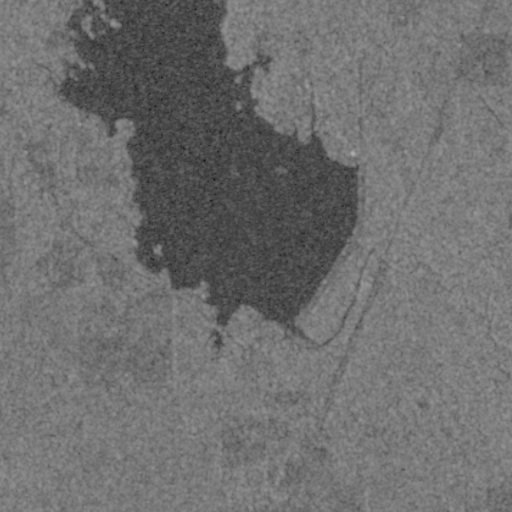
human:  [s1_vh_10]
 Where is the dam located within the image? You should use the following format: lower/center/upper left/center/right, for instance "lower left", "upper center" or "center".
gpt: The dam is located in the center of the image.
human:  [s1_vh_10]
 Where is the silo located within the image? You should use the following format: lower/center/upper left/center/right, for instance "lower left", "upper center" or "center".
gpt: The silo is located in the upper right of the image.
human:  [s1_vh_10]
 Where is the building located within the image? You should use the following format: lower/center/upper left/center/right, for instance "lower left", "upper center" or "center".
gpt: The building is located in the upper right of the image.
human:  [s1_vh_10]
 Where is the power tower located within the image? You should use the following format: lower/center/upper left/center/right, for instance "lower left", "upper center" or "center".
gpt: There is no power tower in the image.

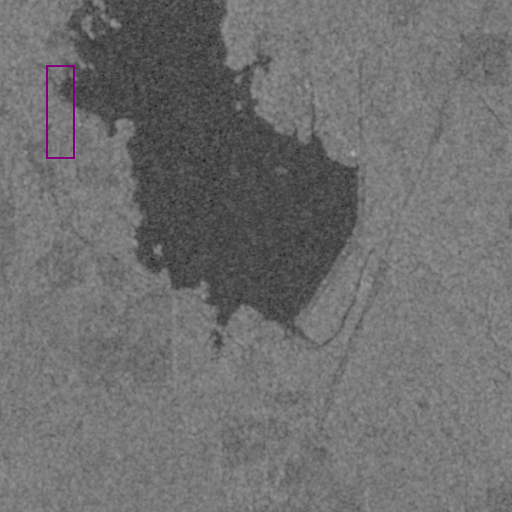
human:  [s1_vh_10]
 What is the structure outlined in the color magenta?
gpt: There is no magenta outline.
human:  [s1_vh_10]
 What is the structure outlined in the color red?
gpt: There is no structure outlined in red.